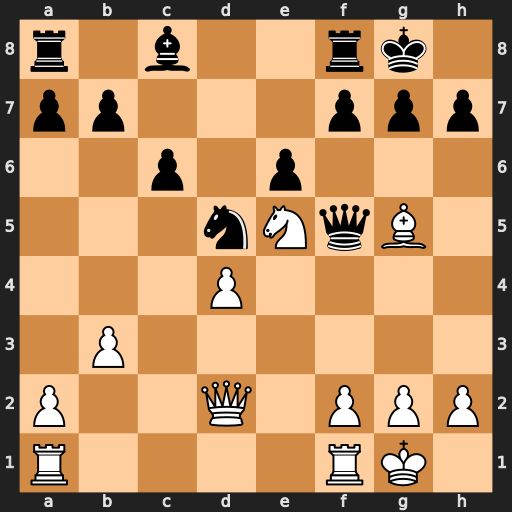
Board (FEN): r1b2rk1/pp3ppp/2p1p3/3nNqB1/3P4/1P6/P2Q1PPP/R4RK1
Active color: w
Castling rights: -
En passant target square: -
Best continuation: g4 Qxg5 Qxg5